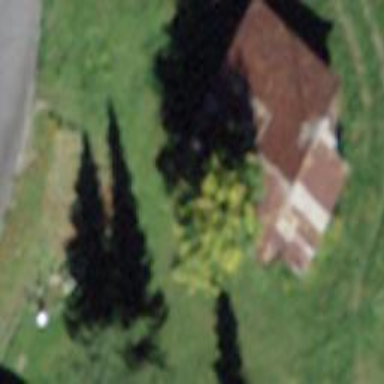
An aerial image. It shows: Rural barn.